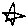
Label: star